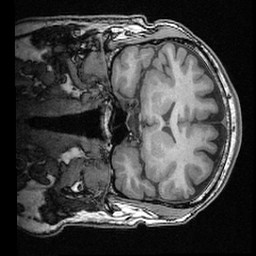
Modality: T1w
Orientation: coronal
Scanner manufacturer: ge
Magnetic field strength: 3 T
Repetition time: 0.008572 s
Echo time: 0.003384 s